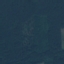
Label: Forest